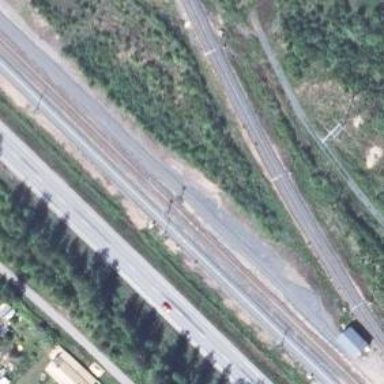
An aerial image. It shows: Railway signal.